Question: In my app if I have a view that has been deallocated (via modal dismiss or navigation stack pop) and I get a memory warning after that, my app crashes.
I've tested by putting a modal create/dismiss very early on in my app that looks like this:
'''
WWebViewController *webViewController = [[WWebViewController alloc] initWithPath:@"http://www.google.com"];
[webViewController setIsModal:YES];
WMainNavController *navController = [[WMainNavController alloc] initWithRootViewController:webViewController];
[self presentViewController:navController animated:YES completion:nil];
'''
The web view is pretty simple:
'''
- (void)viewDidLoad
{
[super viewDidLoad];
[self setNavigationDefaultsWithTitle:@"Loading..." withBackButton:YES withSearchButton:YES deepLinked:false];
webView = [[UIWebView alloc] initWithFrame:[self.view bounds]];
webView.delegate = self;
[self.view addSubview:webView];
[webView scalesPageToFit];
[webView loadRequest:[NSURLRequest requestWithURL:[NSURL URLWithString:self.path]]];
[self showNoConnectionImageIfNecessary:NO];
// Do any additional setup after loading the view.
}
'''
...
'''
- (void)dealloc {
[webView loadHTMLString:@"" baseURL:nil];
[webView stopLoading];
[[NSURLCache sharedURLCache] removeAllCachedResponses];
[webView setDelegate:nil];
webView = nil;
}
'''
However, simply presenting and then dismissing this view followed by simulating a memory warning gives this:
'''
*** -[WMainNavController retain]: message sent to deallocated instance 0xba953c0
'''
I've tried this by calling WWebViewController directly without WMainNavController, tried by using a regular navigation controller, tried simply pushing something to a nav stack. It always crashes if I have popped or dismissed a view anywhere in the app.
Am I doing something fundamentally wrong? If I progress through the app without dismissing/popping it handles memory warnings fine, and there is only one screen before this which presents this screen as a modal and is the root view of the program.
I'll provide any extra information needed, has anybody seen something like this?
Edit -- This is an ARC implementation.
Edit -- Here is a screenshot of my instruments with zombies on:

It looks to me as everything is normal. It deallocates properly on dismissal, but for some reason the memory warning call is trying to access that view controller. I'm at a total loss.
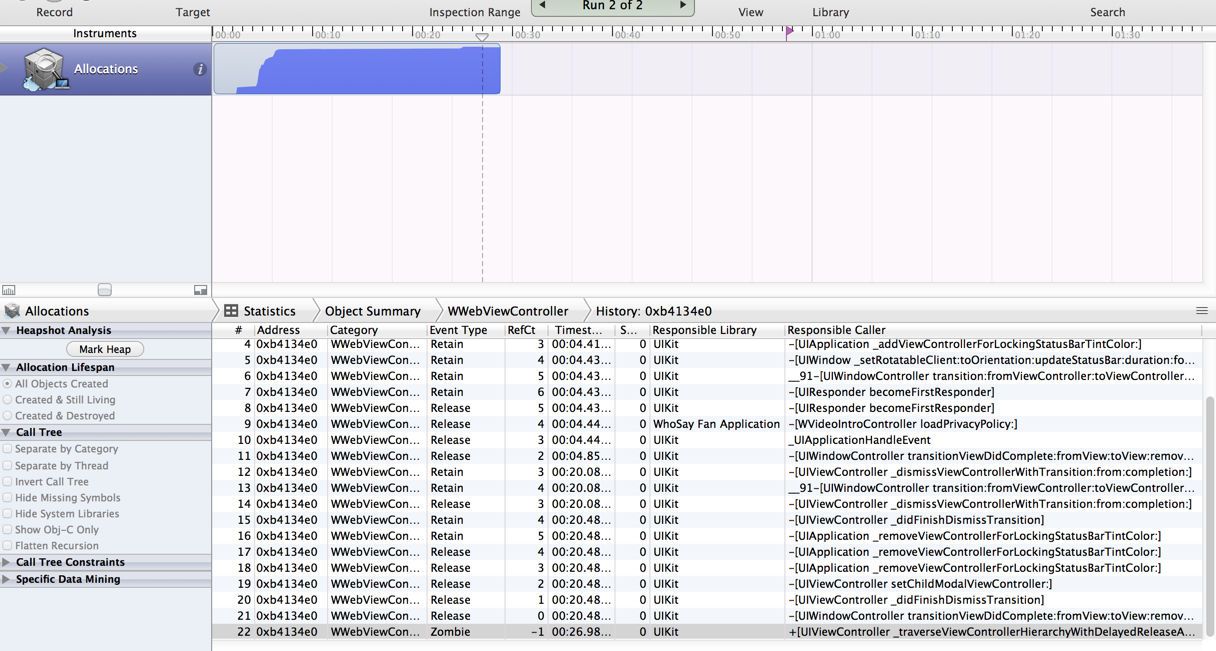
Answer: For anyone who comes across a similar issue, I can't really explain how to fix it, but I can tell you what I did to make my issue magically disappear.
I essentially began removing any categories/controllers/whatever that affect many or all other major components of my app from compile sources in the build phases of my target. I then commented out code accordingly so my app would build to where I needed it to go to test. Eventually I isolated a UIViewController category that was 'causing the issue' and removed all of the methods from it as well as an NSString extern variable.
This fixed the problem, but when I was trying to figure out what method was causing it...turns out none of them were. When I uncommented everything and was back to where I started with the category it continued to work, no more crashes.
I'm happy it works now, but damned mystified that I'll never really know why it broke in the first place.